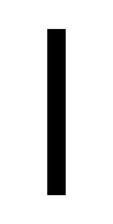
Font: InstrumentSans_Regular